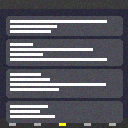
Screen state: on